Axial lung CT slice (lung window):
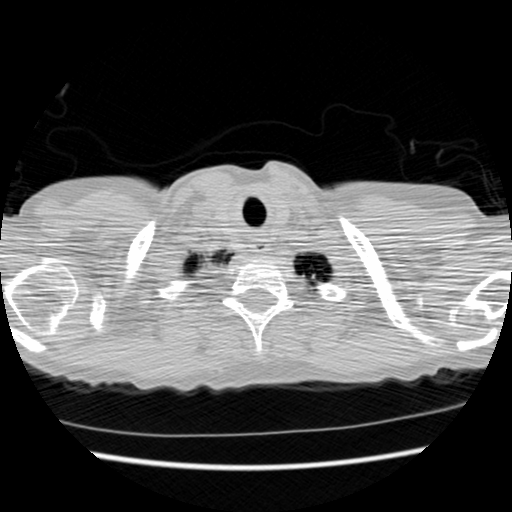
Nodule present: no